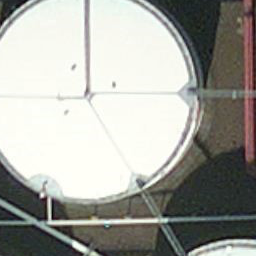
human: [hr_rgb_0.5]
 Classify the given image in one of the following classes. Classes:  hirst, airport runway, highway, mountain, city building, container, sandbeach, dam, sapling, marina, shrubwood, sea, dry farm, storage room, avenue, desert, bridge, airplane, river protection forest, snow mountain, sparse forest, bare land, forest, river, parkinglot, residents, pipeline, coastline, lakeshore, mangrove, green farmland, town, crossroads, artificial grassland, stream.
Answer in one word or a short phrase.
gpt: storage room